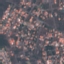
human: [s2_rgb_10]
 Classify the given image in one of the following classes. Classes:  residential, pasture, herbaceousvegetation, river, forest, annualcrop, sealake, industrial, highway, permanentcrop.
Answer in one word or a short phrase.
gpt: Residential